Question: When inserting tabpages programmatically, the TabPages that are created do not have the same type of color-scheme as one would expect when using the designer. As you can see from the screenshot image below, the "Active" tab's background color has remained unchanged. How would I programmatically add TabPages to a tab-control so it would behave as if I had added them using the designer?

I have the following code that programmatically inserts tab-pages onto a tab control I have created using WinForms (it is in a foreach loop).
'''
TabPage tPage = new TabPage();
tPage.Text = item.DisplayName + " Options";
FlowLayoutPanel flowPanel = new FlowLayoutPanel();
Label lblLocationField = new Label();
lblLocationField.Text = "Insert into location field:";
CheckBox chkLocationField = new CheckBox();
chkLocationField.Name = "locationField";
flowPanel.Controls.Add(lblLocationField);
flowPanel.Controls.Add(chkLocationField);
tPage.Controls.Add(flowPanel);
this.tabControlConfiguration.Controls.Add(tPage);
'''
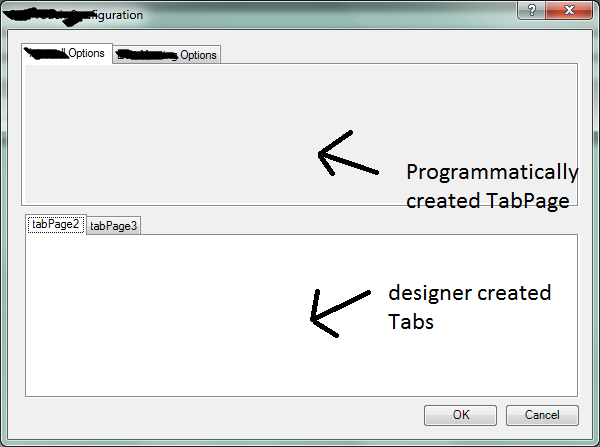
Answer: It turns out, a new instance of TabPage sets the UseVisualStyleBackColor property to false by default, whereas the designer sets it to "true."
Therefore, by simply adding the one line below to my code, I was able to get it to render properly!
'''
tPage.UseVisualStyleBackColor = true;
'''